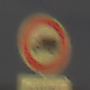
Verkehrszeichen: VerbotFuerKraftfahrzeugeUeberDreiKommaFuenfTonnen
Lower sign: ZeitangabenMitBeschraenkungAufWochentage7
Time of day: Night
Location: Outdoor (Urban)
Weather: PartlyCloudy
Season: NotSpecified
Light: Artificial